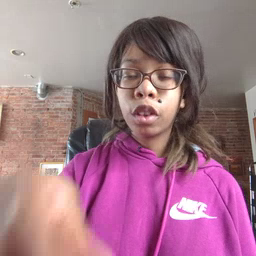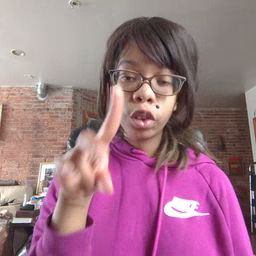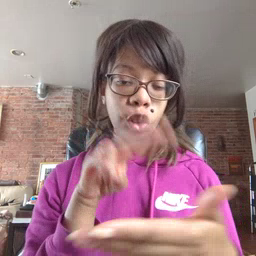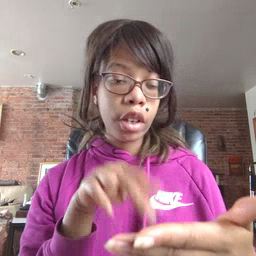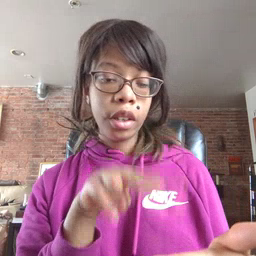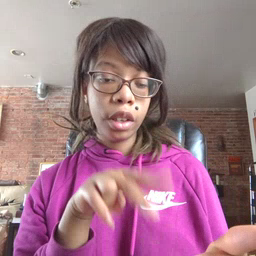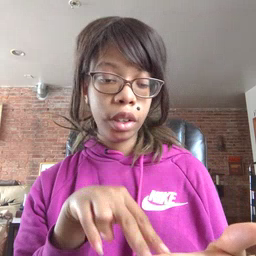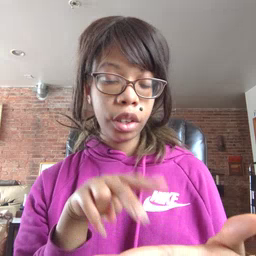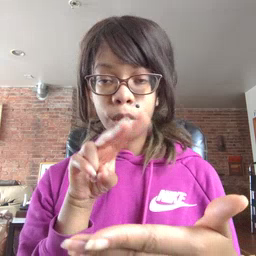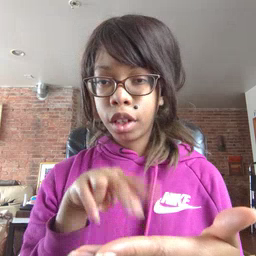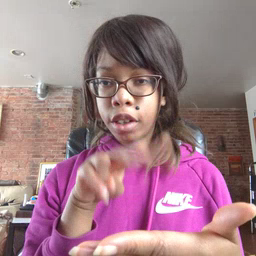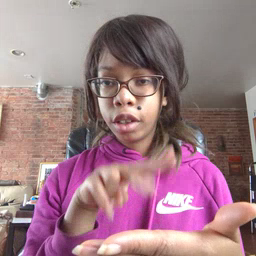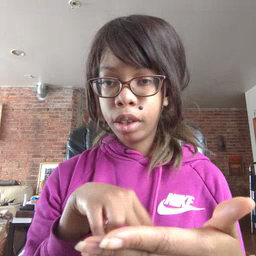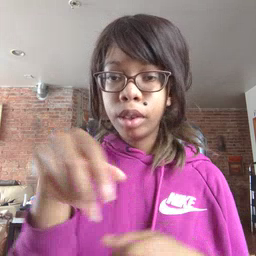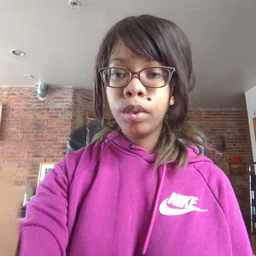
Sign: read